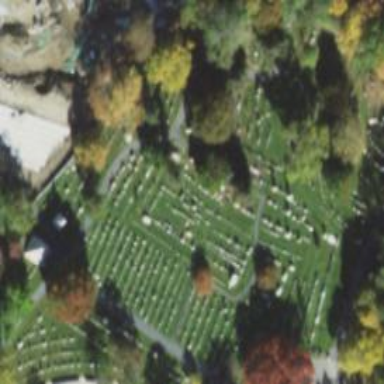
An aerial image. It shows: Historic tomb in the cemetery.